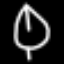
Label: leaf